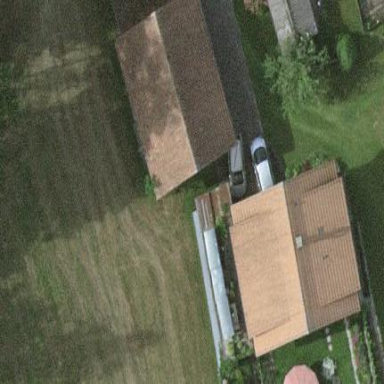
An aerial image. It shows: Rural barn.